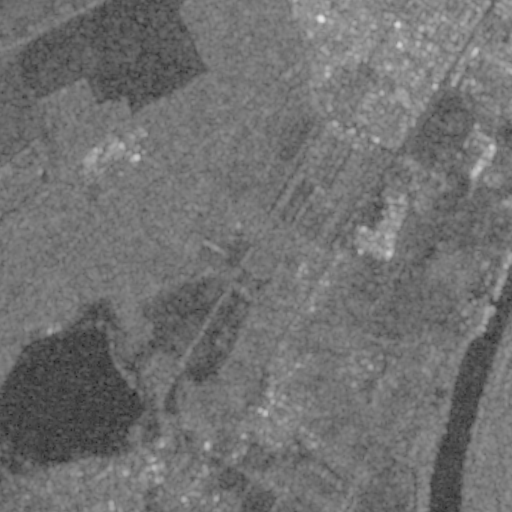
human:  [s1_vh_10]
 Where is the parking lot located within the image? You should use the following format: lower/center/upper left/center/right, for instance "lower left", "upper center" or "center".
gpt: The parking lot is located in the upper right of the image.
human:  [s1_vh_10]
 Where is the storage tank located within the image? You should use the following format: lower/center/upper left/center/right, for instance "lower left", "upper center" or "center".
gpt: The storage tank is located in the upper right of the image.
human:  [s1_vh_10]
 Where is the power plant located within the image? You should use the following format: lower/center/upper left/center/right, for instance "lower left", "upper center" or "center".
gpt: There is no power plant in the image.

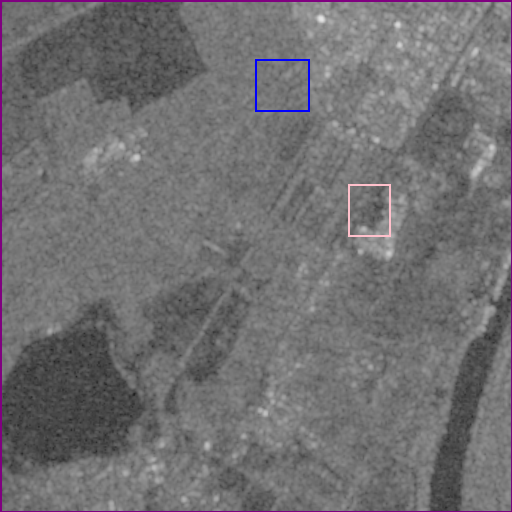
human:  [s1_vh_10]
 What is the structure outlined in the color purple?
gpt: The structure outlined in purple is a crop field.
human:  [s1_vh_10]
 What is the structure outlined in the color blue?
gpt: The structure outlined in blue is a park.
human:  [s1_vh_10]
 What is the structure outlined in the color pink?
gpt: The structure outlined in pink is a parking lot.
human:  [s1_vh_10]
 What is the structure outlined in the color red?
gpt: There is no red outline.